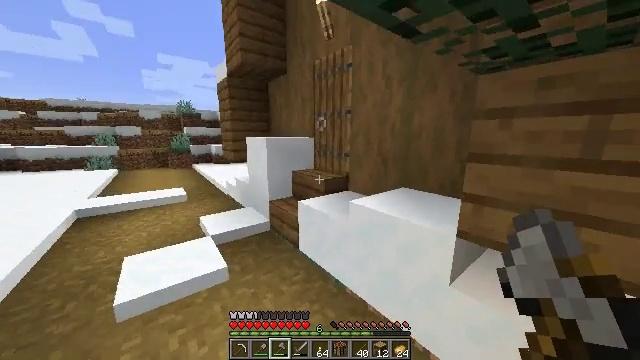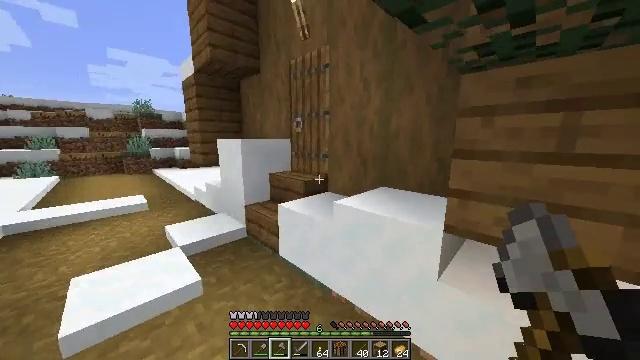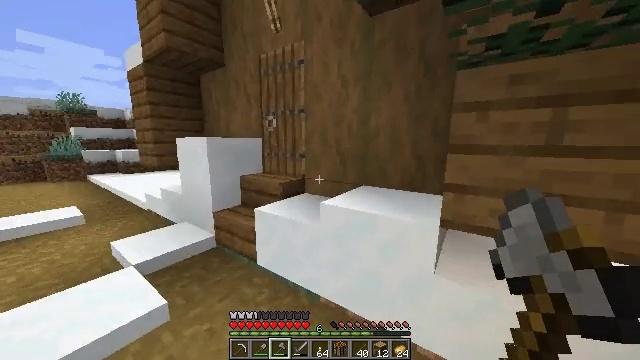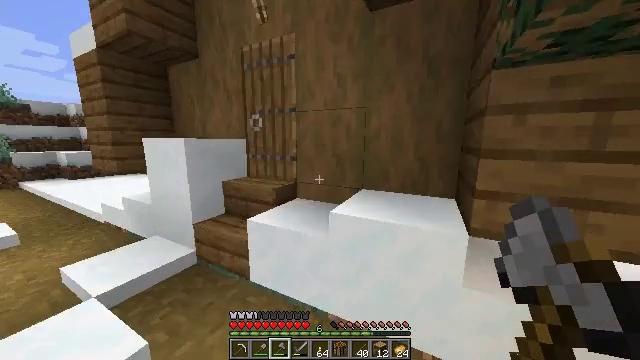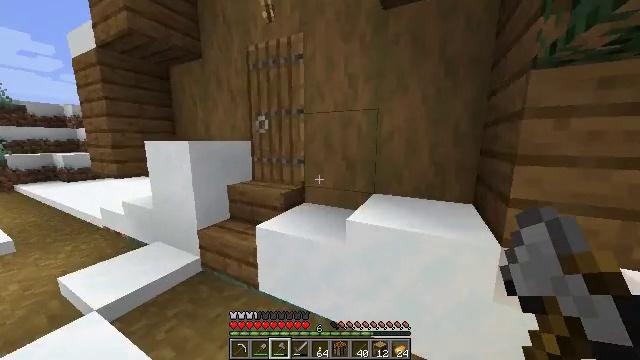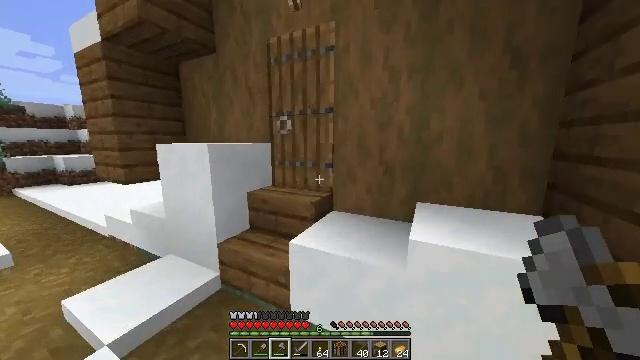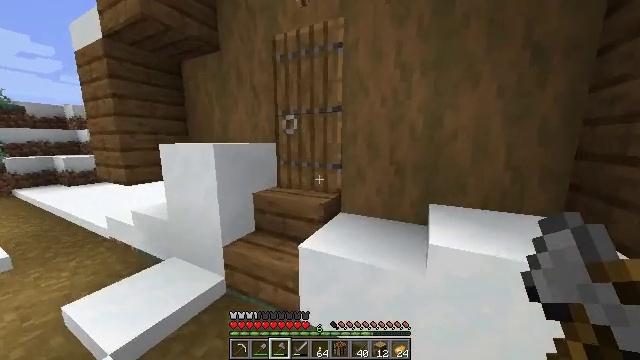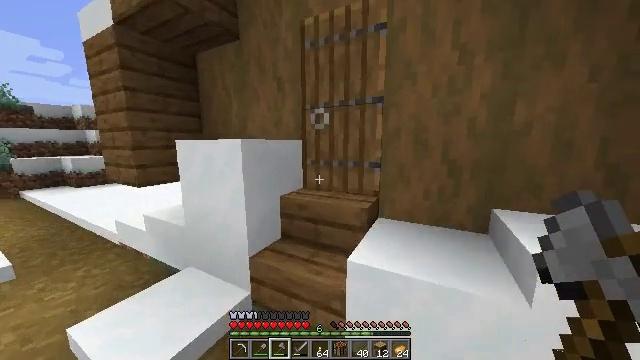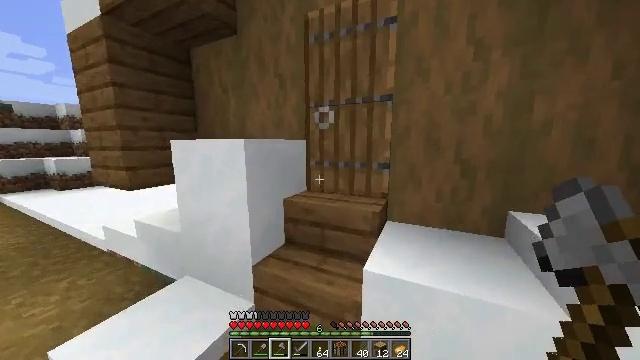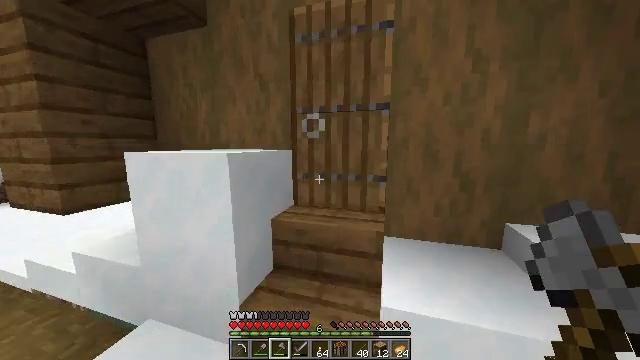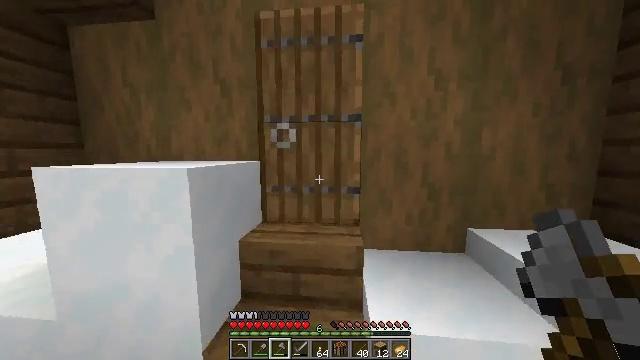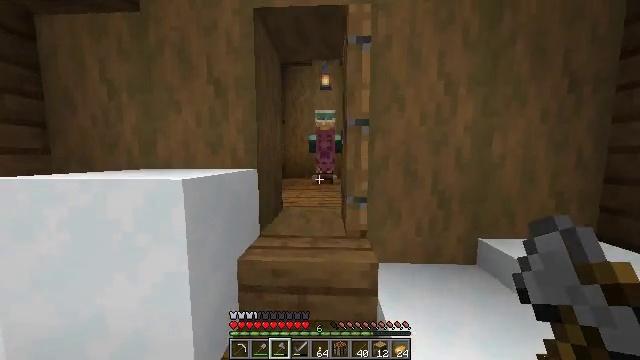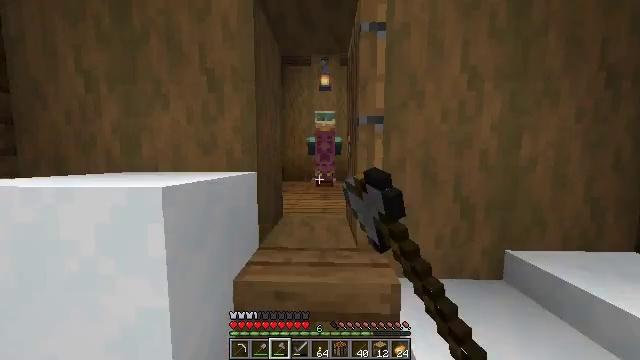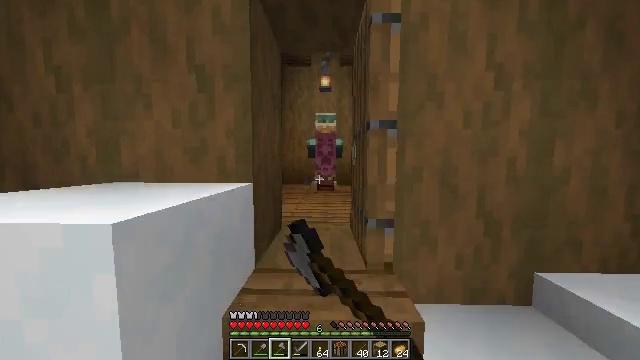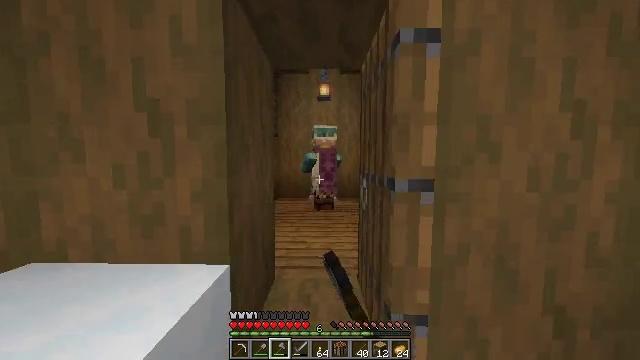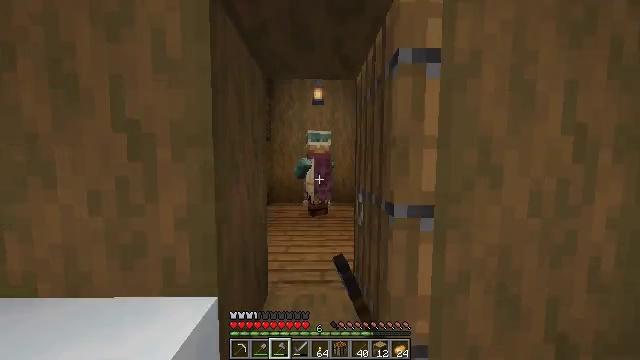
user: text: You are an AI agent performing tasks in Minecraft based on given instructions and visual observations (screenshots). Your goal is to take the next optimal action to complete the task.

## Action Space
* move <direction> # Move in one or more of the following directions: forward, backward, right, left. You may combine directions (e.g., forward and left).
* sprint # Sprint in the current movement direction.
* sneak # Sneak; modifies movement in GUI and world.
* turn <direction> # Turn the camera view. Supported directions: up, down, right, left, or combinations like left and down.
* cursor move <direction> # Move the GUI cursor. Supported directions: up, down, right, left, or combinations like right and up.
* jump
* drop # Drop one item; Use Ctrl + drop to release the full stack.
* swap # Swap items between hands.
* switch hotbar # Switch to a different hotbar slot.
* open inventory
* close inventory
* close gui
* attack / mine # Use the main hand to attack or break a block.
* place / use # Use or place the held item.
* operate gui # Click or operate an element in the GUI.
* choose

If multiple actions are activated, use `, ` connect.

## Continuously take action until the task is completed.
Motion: motion action
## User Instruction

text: Gather spruce leaves to collect foliage.
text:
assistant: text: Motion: move forward and move left, sprint, turn right
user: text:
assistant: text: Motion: move forward and move left, sprint, turn right
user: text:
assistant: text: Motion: move forward and move left, sprint, turn right
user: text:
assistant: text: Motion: move forward and move left, sprint
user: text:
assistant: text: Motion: move forward and move left, sprint
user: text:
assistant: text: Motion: move forward and move left, sprint
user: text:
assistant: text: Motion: move forward and move left, sprint
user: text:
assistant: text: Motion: move forward and move left, sprint, turn right
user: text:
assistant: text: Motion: move forward and move left, sprint, turn right
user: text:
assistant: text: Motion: move forward and move left, turn right and up
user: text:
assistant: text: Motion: move forward, turn right and up, use / place
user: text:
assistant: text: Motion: move forward, turn right, use / place
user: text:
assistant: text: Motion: move forward, use / place
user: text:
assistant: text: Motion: move forward, use / place
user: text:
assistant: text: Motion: move forward, turn right
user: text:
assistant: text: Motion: move forward, turn right
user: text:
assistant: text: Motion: move forward, turn right
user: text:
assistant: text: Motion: move forward, turn right and down
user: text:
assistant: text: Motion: move forward, turn right and down
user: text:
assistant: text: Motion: move forward, turn down
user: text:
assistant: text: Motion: move forward, turn left and down
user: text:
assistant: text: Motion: move forward, turn left and down
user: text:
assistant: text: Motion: move forward, turn down
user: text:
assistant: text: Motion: move forward
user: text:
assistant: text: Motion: no_op
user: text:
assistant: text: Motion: no_op
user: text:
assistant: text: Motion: no_op
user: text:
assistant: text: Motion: no_op
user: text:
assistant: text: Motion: turn left and up
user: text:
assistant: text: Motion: turn left and up, use / place